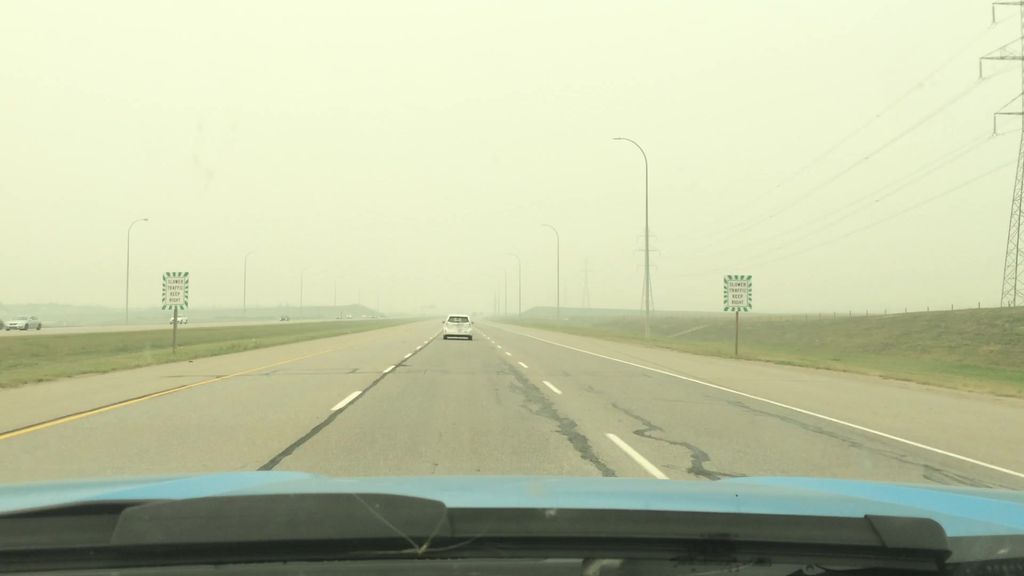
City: calgary